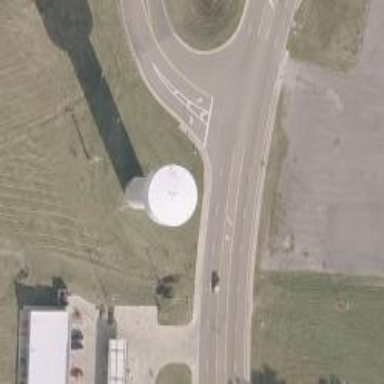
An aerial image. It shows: Water tower that is man-made.